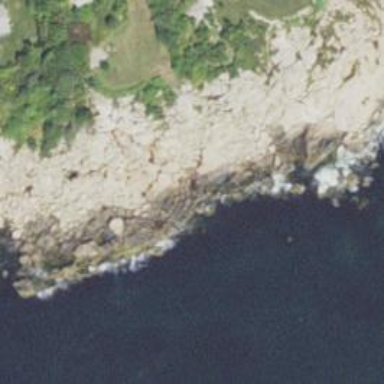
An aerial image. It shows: Cliff in nature.